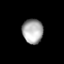
Tissue: lung
Cell type: Endothelial cells
Senescence score: 0.1993
Nuclear area (px): 494
Mean DAPI intensity: 170.589